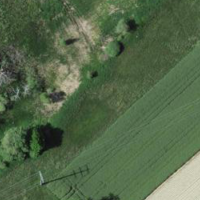
EUNIS habitat code: 52
Species observed at this site:
Pyrrhosoma nymphula